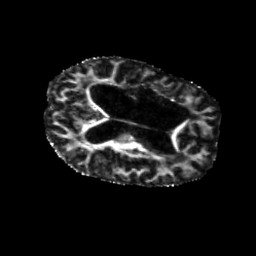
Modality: FA
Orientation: axial
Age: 52
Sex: male
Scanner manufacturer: siemens
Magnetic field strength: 3 T
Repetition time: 5.25 s
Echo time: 0.08 s